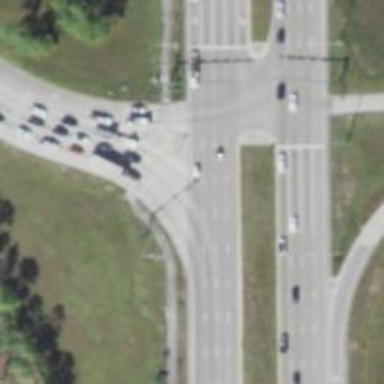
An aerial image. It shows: Footway that serves as traffic island.